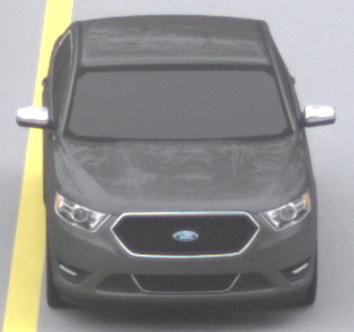
Make: Ford
Model: Taurus
Detailed model: SHO
Model produced from: 2012
Model produced until: 2019
Doors: 4
Color: gray
Road condition: dry road
Daytime: midday
Contrast: low contrast